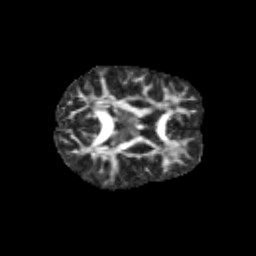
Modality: FA
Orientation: axial
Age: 10
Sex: female
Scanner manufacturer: siemens
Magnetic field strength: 3 T
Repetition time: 3.8 s
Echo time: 0.07 s